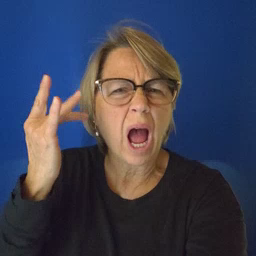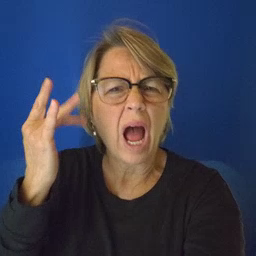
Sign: why